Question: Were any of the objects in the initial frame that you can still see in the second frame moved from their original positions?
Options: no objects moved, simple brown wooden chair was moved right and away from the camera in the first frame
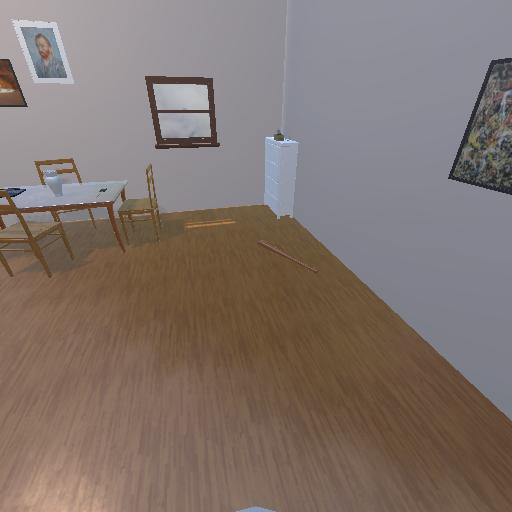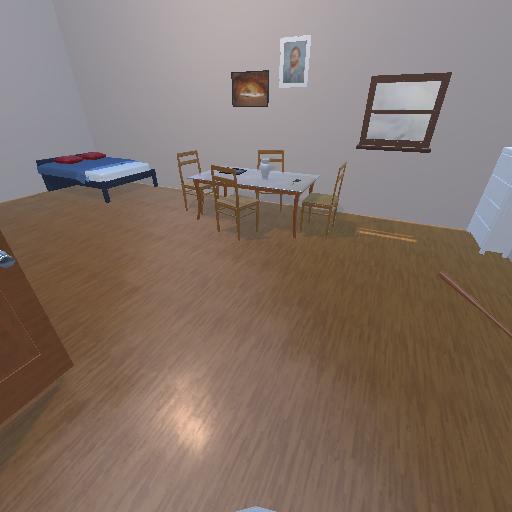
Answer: no objects moved